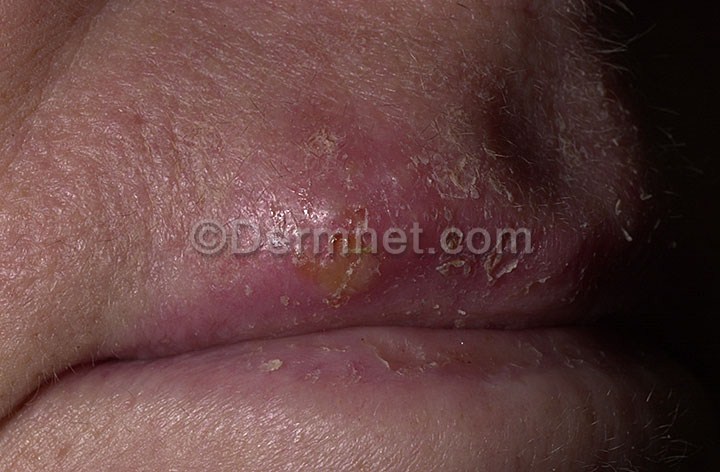
Disease: Warts Molluscum and other Viral Infections